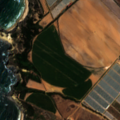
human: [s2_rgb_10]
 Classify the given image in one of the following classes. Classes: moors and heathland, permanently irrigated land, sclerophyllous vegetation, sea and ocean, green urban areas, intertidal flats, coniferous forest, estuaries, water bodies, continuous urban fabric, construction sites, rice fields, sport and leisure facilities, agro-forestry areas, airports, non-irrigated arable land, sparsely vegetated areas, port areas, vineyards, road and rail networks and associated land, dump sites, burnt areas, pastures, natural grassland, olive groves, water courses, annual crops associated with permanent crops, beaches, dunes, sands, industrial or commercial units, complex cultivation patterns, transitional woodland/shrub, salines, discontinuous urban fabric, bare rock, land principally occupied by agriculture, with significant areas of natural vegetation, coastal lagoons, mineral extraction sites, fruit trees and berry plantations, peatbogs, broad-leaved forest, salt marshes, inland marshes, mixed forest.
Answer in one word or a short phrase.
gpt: non-irrigated arable land, permanently irrigated land, complex cultivation patterns, sclerophyllous vegetation, transitional woodland/shrub, bare rock, sea and ocean